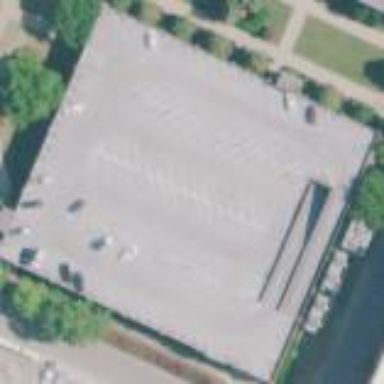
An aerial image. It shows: Multi-storey parking building.